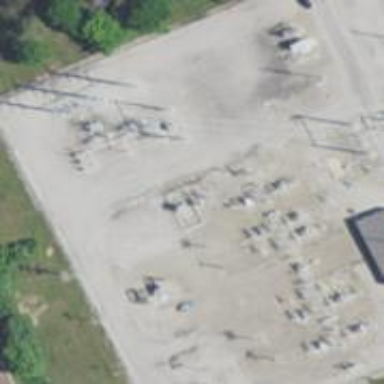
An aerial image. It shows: Power pole.